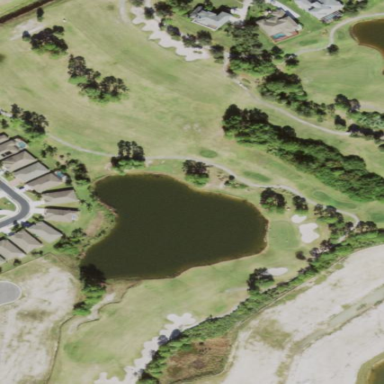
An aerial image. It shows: Water hazard in golf course. The hazard is natural water feature.